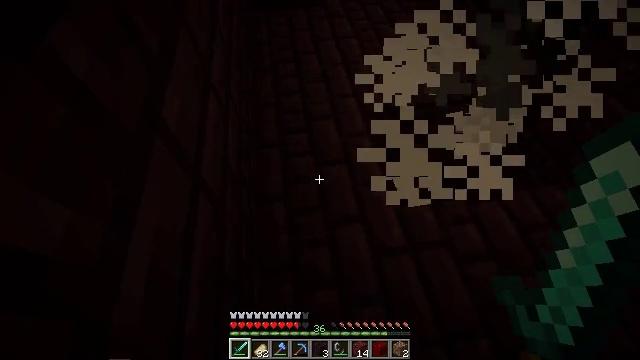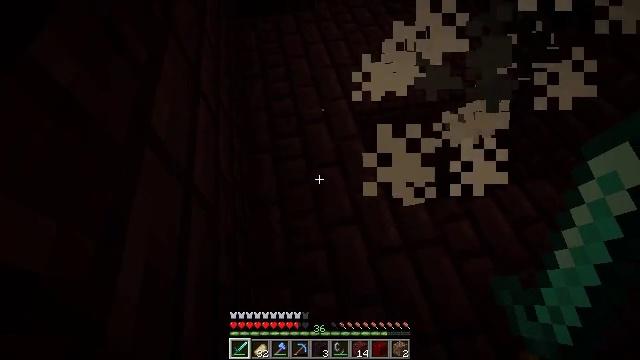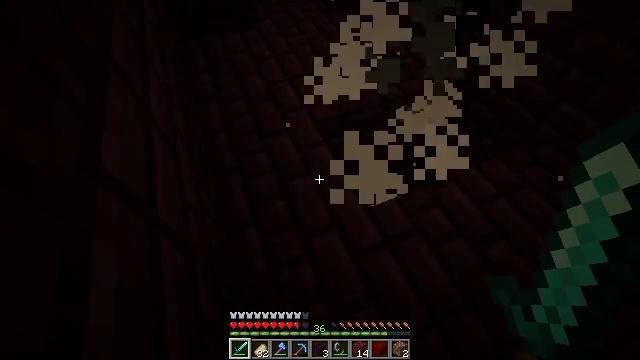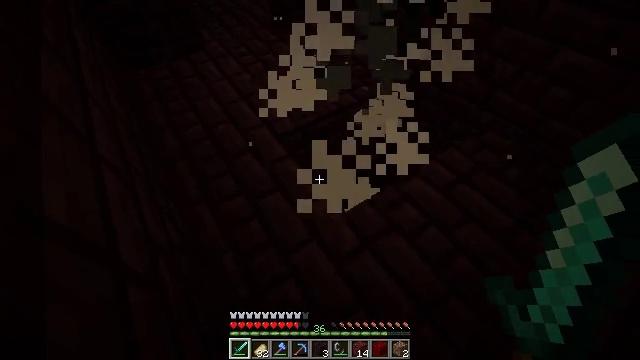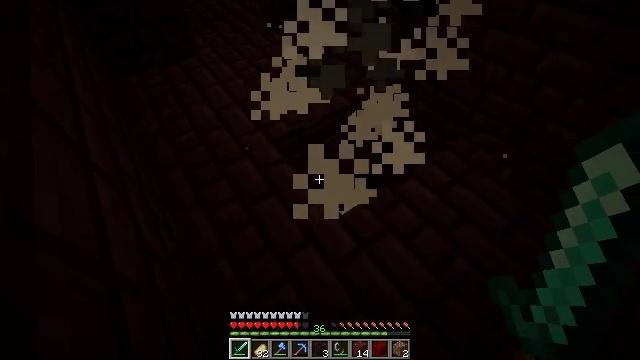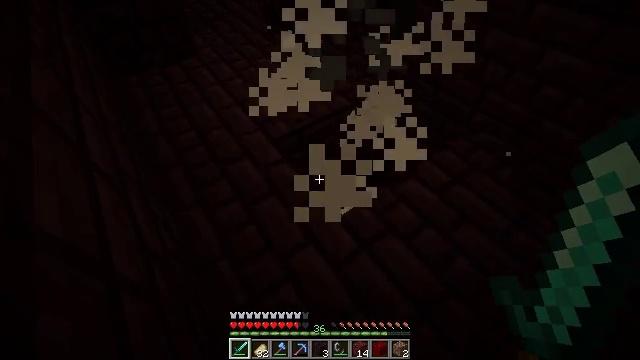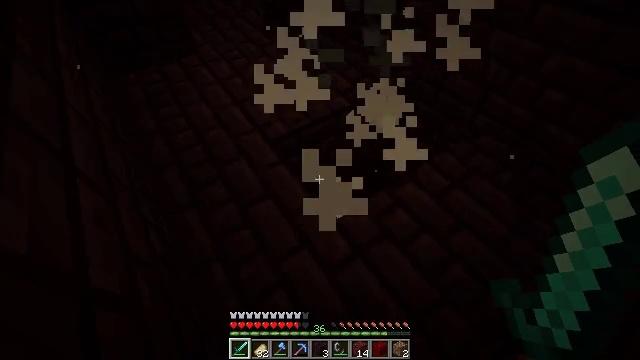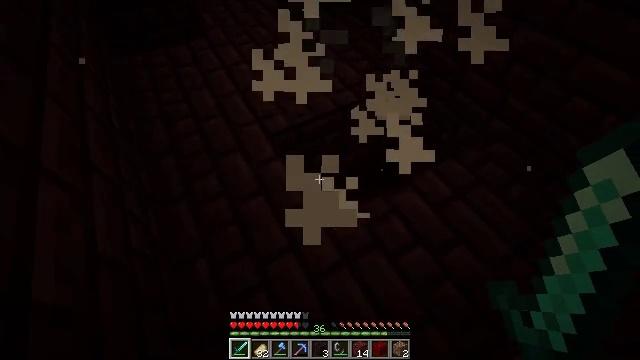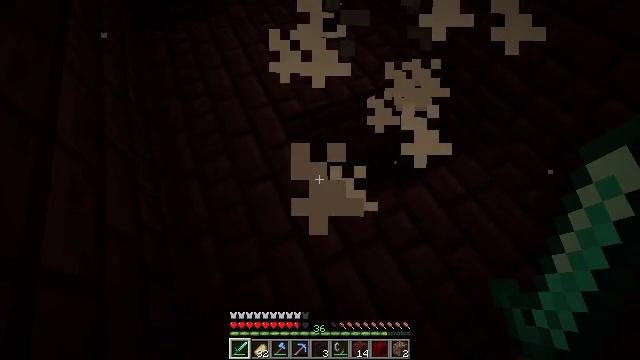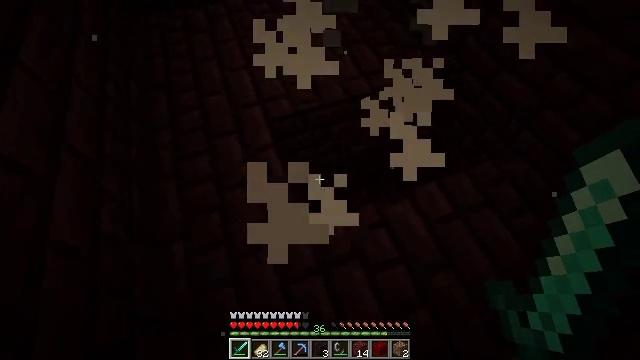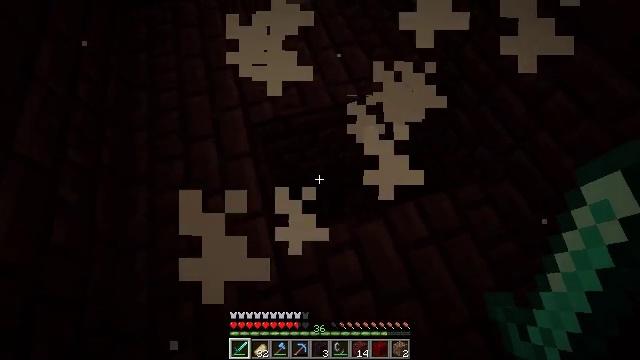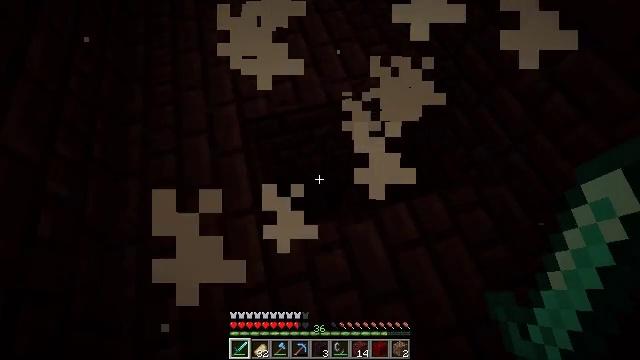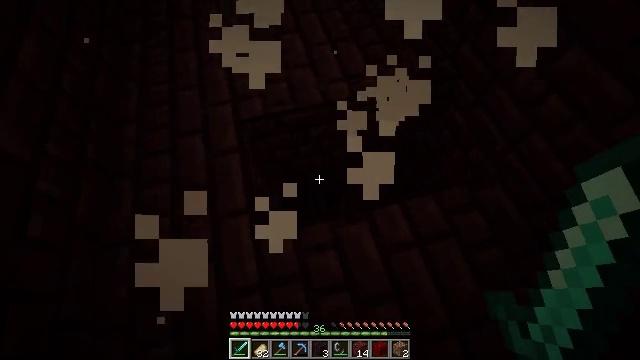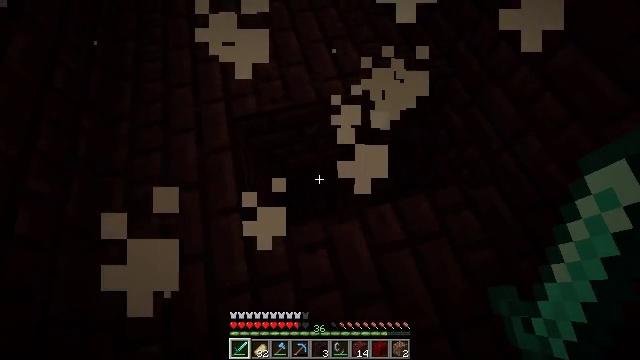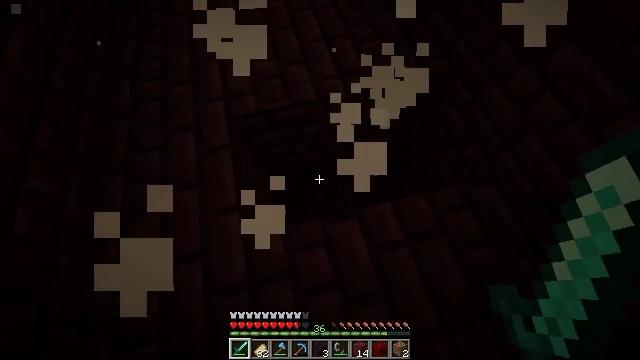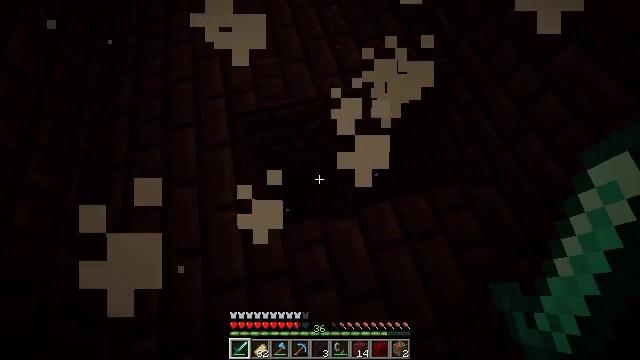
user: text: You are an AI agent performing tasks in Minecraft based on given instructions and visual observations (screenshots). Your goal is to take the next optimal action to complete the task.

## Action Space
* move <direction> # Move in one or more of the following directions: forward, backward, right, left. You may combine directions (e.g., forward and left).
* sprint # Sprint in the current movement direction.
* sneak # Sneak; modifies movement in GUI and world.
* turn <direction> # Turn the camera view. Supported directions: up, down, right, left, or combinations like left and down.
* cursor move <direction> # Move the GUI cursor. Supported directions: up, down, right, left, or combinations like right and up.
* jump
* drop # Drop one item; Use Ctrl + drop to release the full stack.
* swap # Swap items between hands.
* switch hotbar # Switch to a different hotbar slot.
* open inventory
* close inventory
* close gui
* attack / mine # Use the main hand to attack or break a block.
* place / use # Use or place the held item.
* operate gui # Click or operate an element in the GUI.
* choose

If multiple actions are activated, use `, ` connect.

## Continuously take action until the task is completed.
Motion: motion action
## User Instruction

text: Craft a brewing stand using blaze rod and cobblestones.
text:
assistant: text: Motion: turn right
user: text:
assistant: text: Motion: turn right and up
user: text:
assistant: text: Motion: turn right and up
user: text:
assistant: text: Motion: turn right
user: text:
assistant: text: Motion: no_op
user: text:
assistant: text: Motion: move forward and move right
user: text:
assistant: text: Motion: move forward and move right, turn left and down
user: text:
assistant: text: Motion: move forward and move right, turn left and down
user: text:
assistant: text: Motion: move forward and move right, turn left and down
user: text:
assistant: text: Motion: move right, turn left and down
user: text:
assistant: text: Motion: turn left and down
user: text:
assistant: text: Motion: no_op
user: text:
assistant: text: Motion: no_op
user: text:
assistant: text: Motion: no_op
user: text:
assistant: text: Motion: no_op
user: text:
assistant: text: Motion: no_op
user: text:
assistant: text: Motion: turn left and down
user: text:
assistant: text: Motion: turn left and down
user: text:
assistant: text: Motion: move right, turn left
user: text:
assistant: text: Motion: move right, turn left
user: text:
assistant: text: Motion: move right, turn left
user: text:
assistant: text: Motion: turn left
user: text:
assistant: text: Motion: turn left
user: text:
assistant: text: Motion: turn left
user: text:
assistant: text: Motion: turn left
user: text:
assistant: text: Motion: no_op
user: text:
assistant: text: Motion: no_op
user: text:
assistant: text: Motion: no_op
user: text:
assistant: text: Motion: no_op
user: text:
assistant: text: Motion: no_op